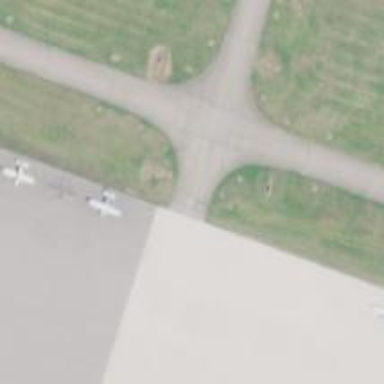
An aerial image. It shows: Image of taxiway at airport.